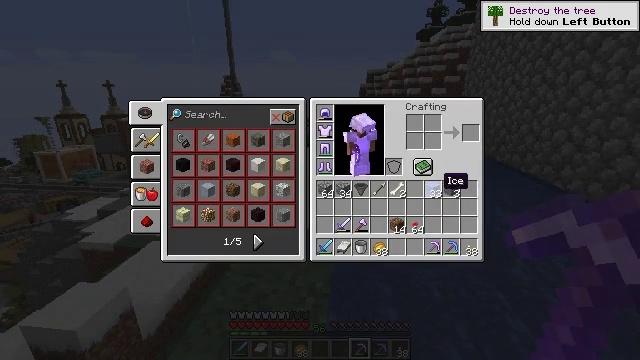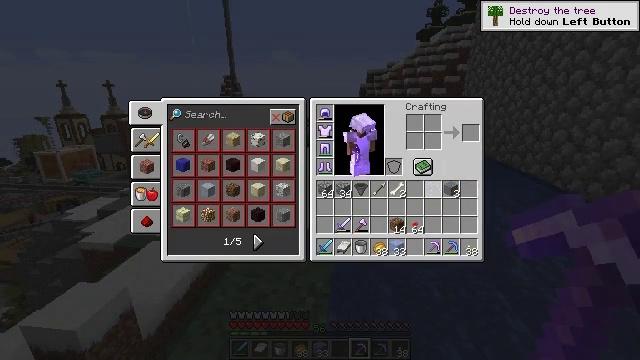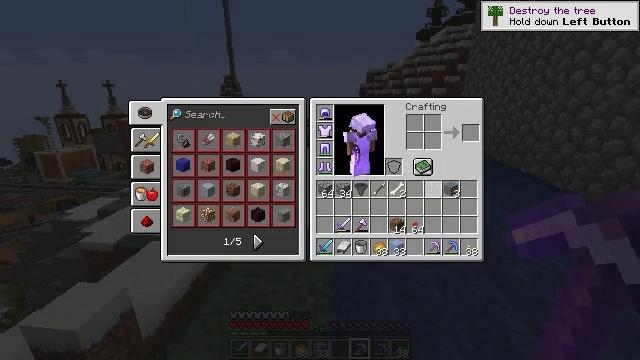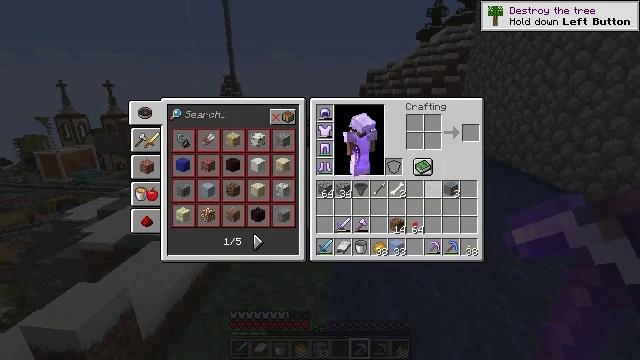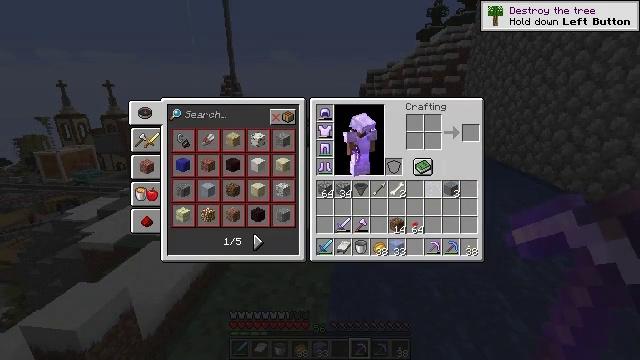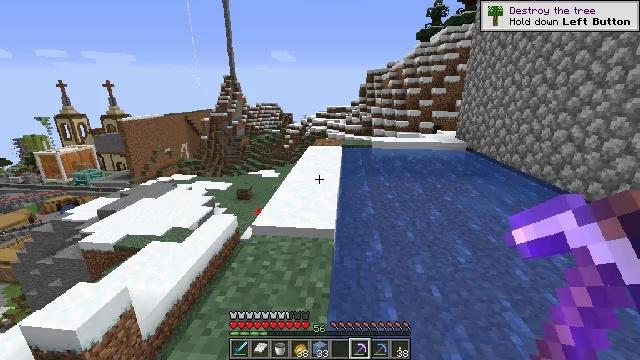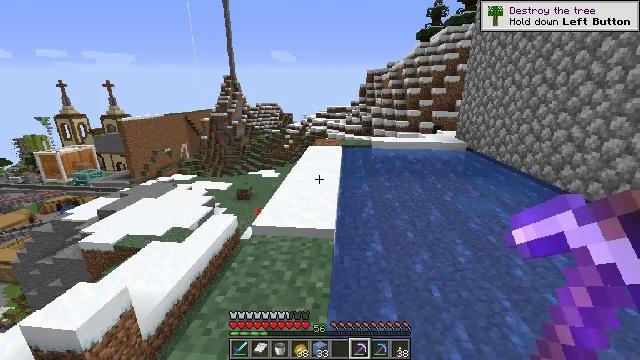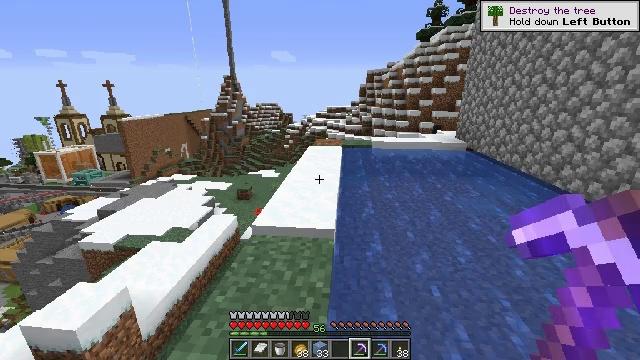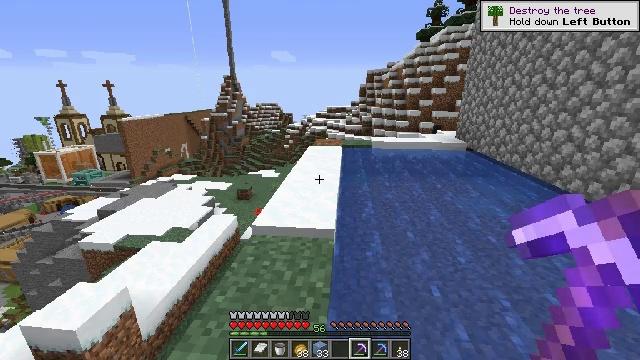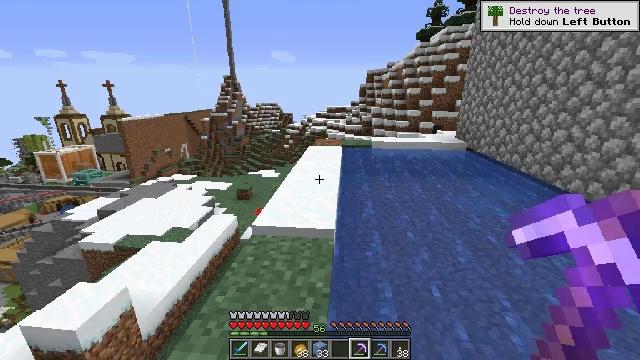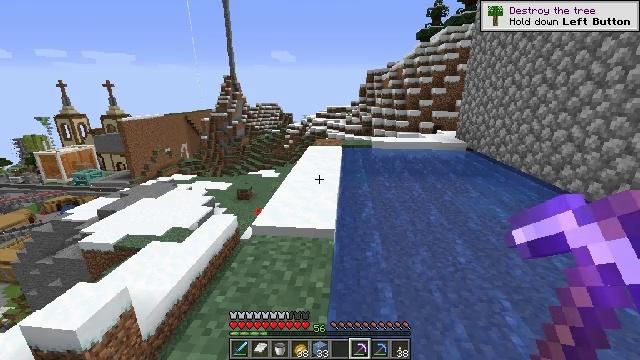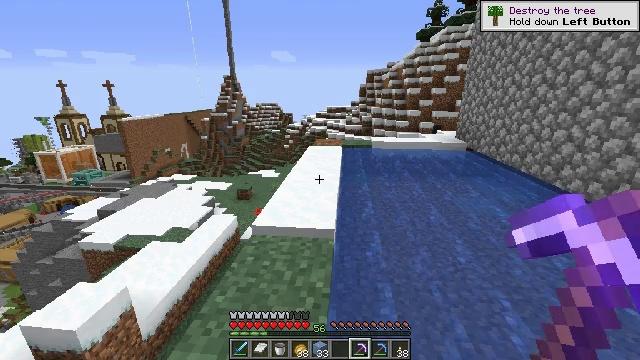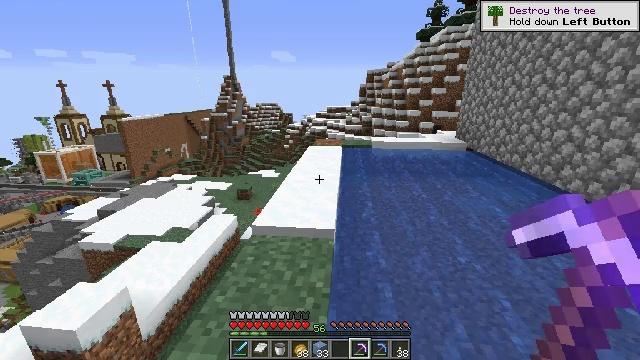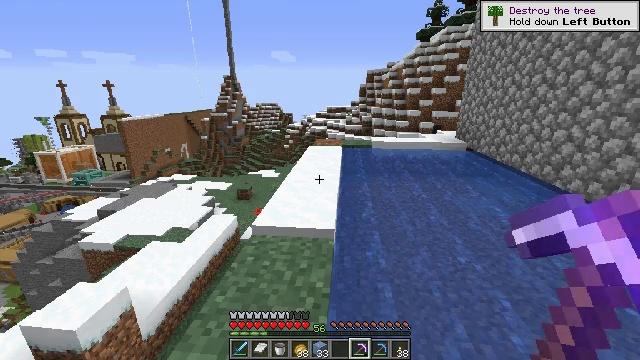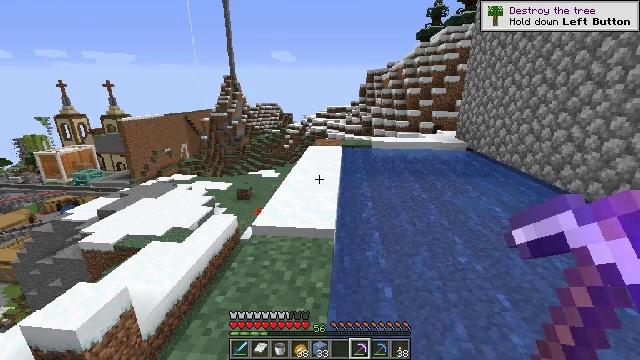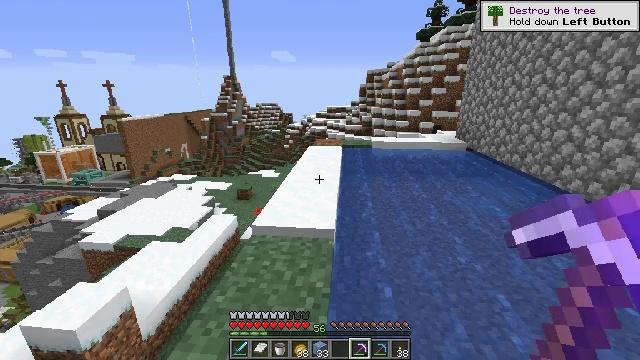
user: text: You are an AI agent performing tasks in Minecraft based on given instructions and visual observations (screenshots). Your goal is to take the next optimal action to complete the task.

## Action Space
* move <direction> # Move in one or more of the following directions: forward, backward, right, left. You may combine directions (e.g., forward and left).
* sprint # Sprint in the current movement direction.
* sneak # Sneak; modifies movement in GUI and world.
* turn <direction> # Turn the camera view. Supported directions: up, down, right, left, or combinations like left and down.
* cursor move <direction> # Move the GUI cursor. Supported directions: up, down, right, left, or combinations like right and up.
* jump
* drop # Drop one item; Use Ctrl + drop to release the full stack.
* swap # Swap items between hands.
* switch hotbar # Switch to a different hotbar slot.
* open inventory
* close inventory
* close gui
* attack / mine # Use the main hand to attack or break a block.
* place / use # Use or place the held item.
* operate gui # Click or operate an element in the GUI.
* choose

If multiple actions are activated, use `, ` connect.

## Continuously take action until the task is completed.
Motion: motion action
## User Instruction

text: Break the ice to collect it.
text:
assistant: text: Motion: sneak, choose
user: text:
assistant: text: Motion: sneak, choose
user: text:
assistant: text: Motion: sneak
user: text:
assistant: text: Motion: sneak
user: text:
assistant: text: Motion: close inventory
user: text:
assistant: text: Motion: close inventory
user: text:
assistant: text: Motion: close inventory
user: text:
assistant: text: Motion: no_op
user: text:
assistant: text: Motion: no_op
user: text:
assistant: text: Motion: no_op
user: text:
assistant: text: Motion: no_op
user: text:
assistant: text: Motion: no_op
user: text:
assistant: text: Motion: no_op
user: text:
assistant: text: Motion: no_op
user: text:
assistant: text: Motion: no_op
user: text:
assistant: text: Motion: no_op
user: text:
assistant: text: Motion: no_op
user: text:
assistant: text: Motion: no_op
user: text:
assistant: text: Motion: no_op
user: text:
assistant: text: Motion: no_op
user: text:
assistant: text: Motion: no_op
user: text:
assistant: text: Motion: no_op
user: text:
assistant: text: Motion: no_op
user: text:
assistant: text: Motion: no_op
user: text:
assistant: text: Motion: no_op
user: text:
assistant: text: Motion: no_op
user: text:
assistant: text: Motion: no_op
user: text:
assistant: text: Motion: no_op
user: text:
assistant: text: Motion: no_op
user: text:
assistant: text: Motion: no_op